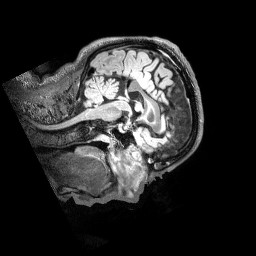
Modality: T2w
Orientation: sagittal
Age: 41
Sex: male
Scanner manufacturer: siemens
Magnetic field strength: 3 T
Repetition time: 5 s
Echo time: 0.394 s